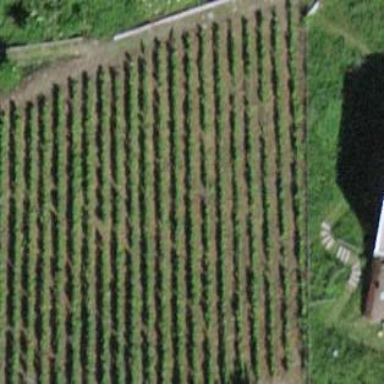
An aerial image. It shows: Vineyard where grapes are grown.